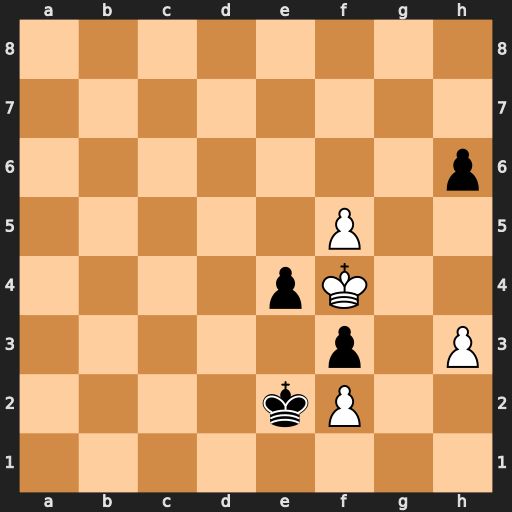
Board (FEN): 8/8/7p/5P2/4pK2/5p1P/4kP2/8
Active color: w
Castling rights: -
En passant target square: -
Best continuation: Kxe4 Kxf2 f6 Kg2 f7